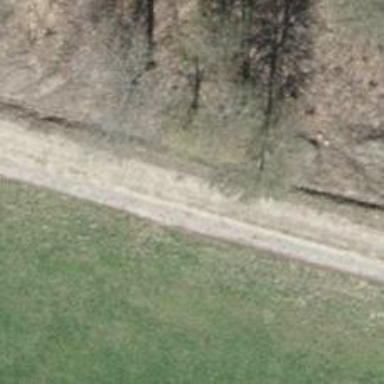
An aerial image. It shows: Gravel track with grade2 quality.